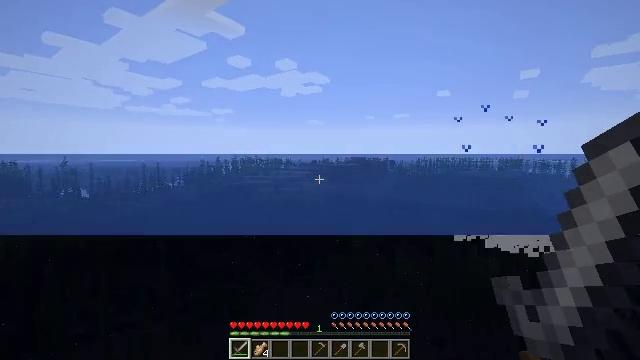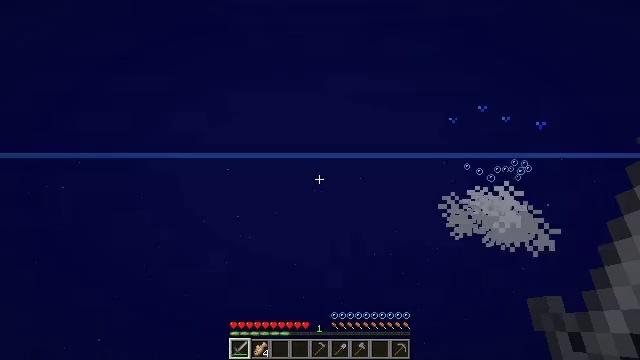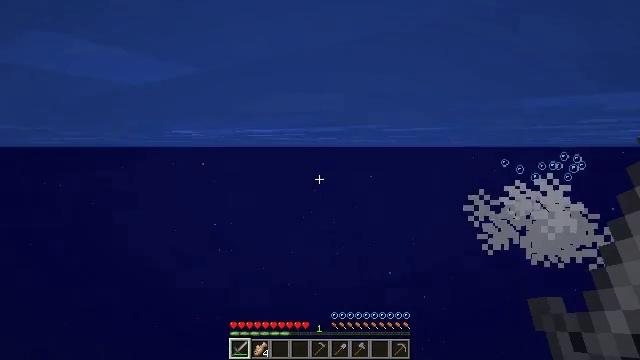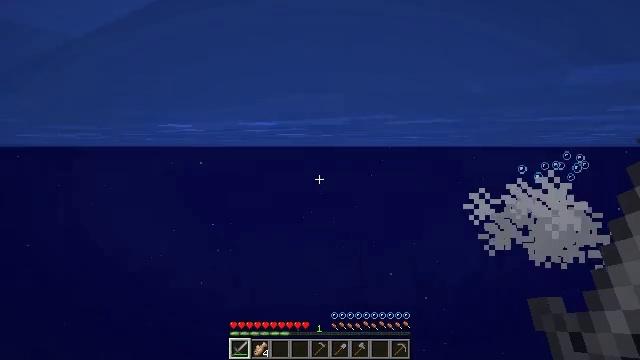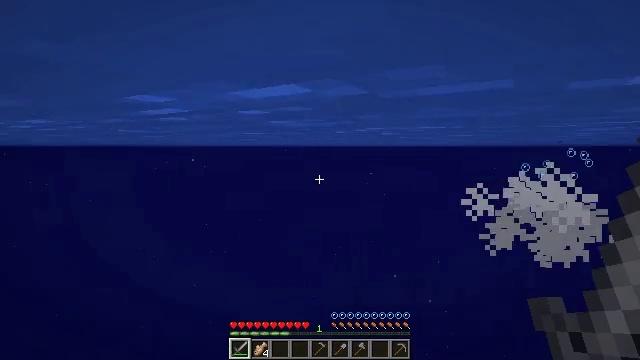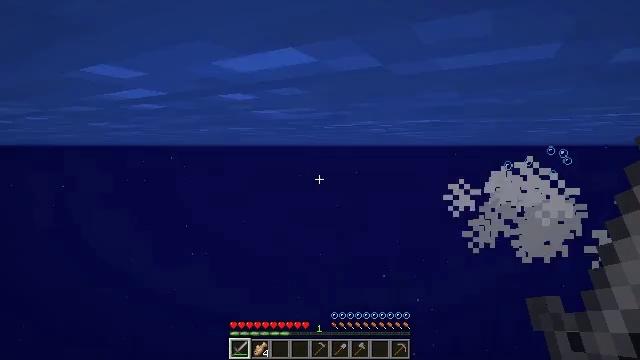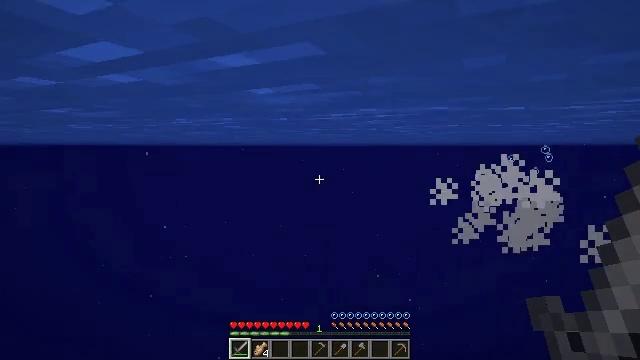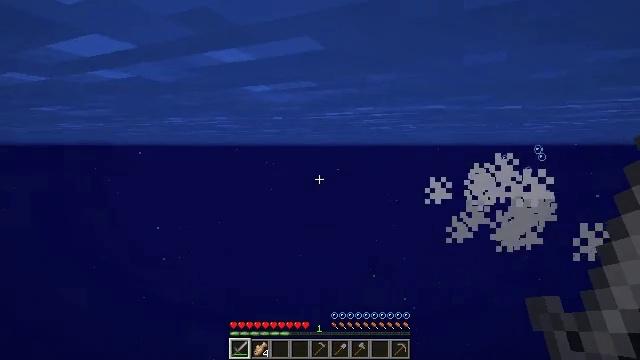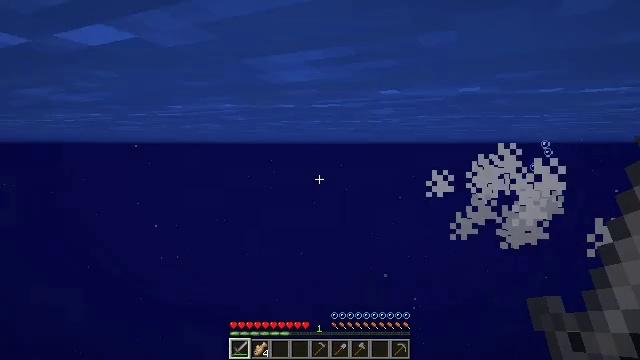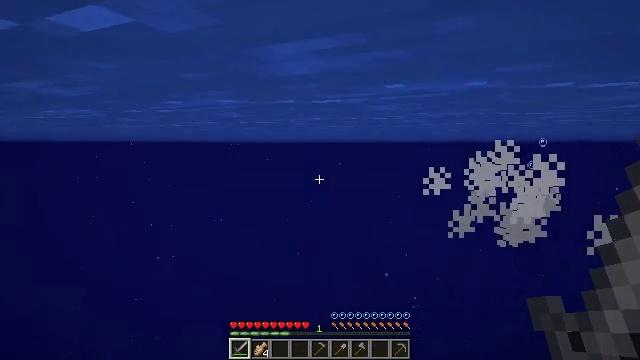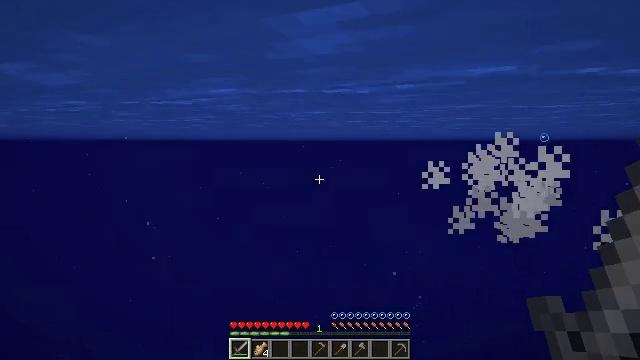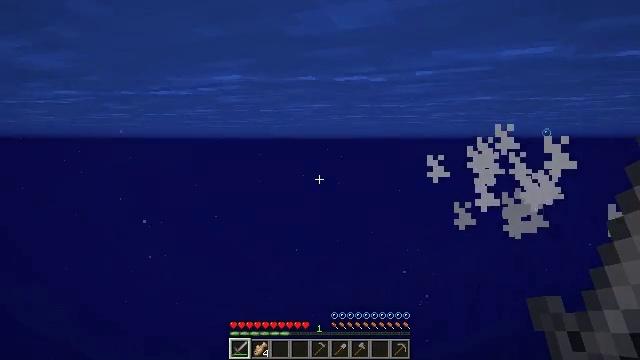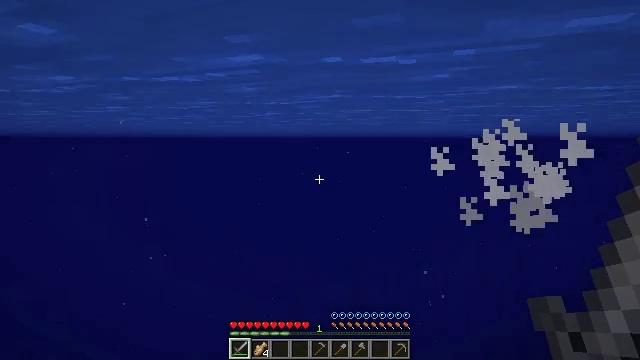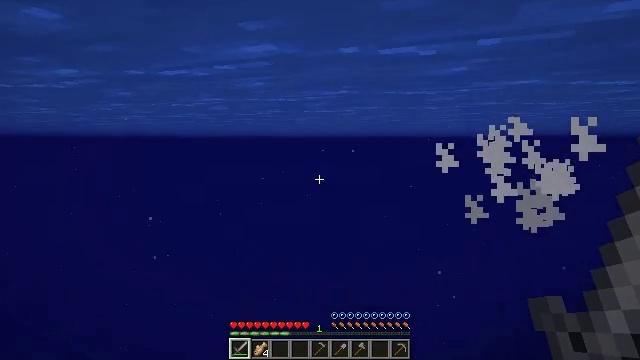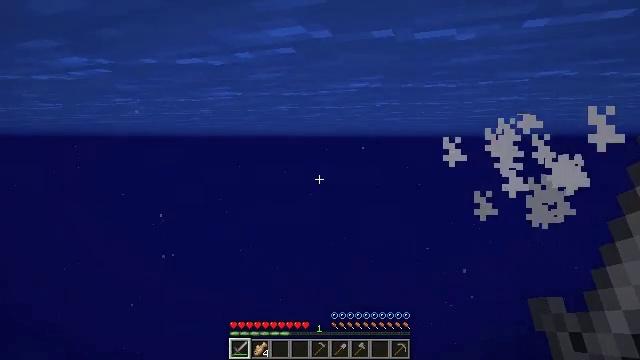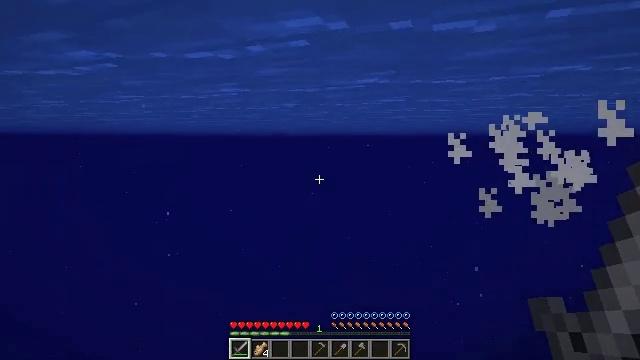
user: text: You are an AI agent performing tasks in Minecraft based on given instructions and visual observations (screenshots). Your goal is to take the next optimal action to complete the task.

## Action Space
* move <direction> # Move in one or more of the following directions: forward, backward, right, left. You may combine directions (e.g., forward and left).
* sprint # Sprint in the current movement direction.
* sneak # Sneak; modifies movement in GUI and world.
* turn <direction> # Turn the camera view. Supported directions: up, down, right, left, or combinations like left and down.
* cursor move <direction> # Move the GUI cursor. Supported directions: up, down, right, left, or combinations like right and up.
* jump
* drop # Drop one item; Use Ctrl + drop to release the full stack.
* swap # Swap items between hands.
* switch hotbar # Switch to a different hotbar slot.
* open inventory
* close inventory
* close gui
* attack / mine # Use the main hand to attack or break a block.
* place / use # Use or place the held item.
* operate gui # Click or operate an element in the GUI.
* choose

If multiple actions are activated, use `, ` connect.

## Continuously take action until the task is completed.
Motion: motion action
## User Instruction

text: Hunt a cod.
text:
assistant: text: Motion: move forward
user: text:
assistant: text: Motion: move forward
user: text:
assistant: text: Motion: move forward and move left
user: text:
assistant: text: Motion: move forward and move left
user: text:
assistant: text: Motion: move forward and move left, turn right
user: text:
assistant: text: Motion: move forward and move left, turn right
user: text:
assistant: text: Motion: move forward and move left, turn right
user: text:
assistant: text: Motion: move forward and move left
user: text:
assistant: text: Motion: move forward and move left
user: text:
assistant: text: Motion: move forward and move left, turn right
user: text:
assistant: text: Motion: move forward and move left, turn right
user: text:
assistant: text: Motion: move forward and move left
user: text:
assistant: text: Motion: move left
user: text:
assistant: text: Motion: move left
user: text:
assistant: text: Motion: move left
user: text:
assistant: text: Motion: move left, turn left
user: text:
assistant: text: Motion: move left, turn left and down
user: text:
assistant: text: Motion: move left, turn left
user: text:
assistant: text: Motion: move forward and move left, turn left
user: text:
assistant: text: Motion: move forward and move left, turn left
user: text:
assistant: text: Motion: move forward and move left, turn left
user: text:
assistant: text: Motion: move forward, jump
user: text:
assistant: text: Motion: move forward, jump
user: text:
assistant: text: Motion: move forward, turn left, jump
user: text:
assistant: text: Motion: move forward, turn left, jump
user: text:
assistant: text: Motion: move forward, turn left, jump
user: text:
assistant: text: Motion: move forward, turn left and down, jump
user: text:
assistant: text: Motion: move forward, turn left, jump
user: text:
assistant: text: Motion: move forward, turn left
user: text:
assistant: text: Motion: move forward, turn left